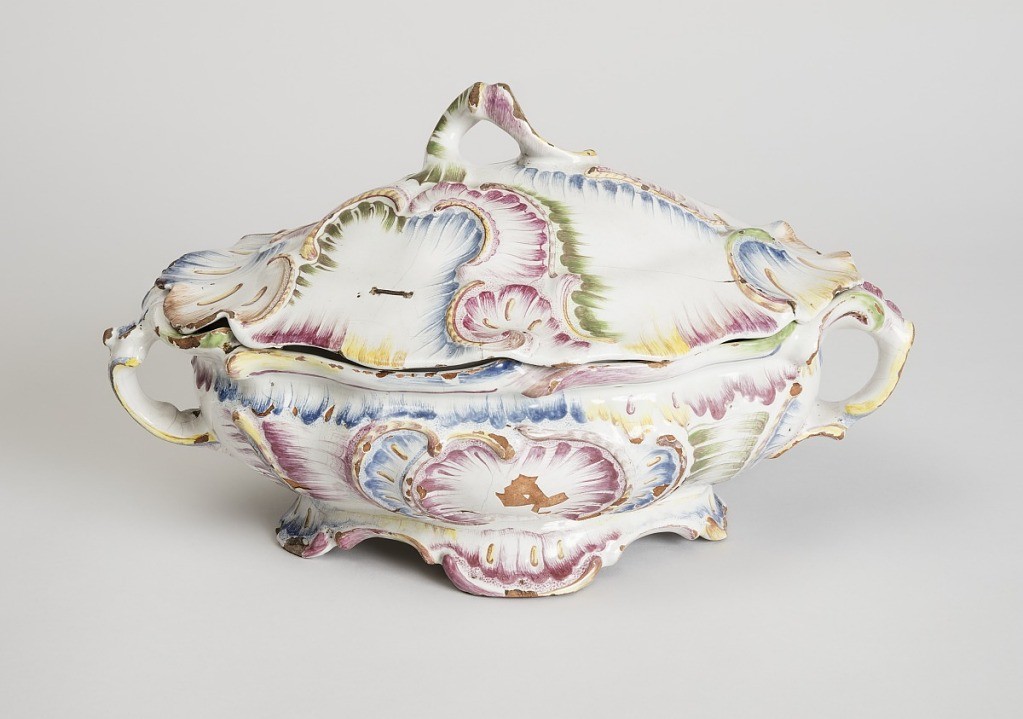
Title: Two-Handled Tureen with Scroll and Shell Decoration
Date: mid- 18th century
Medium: Tin-glazed earthenware
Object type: tureen
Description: Oval, with bowed sides, scrolled rim and handles, high scalloped foot. Tureen and cover decorated with raised scroll and shell ornament in blue, green, yellow and red on a white tin ground.